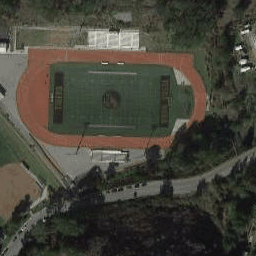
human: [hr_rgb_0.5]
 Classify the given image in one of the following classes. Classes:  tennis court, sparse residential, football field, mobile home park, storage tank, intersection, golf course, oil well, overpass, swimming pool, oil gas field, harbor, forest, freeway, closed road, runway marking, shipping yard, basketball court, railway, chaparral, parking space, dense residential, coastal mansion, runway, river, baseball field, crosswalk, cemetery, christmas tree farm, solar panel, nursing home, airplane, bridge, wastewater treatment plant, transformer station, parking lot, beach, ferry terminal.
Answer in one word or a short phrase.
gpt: football field